Field crop: maize
Growth stage: 2
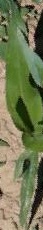
Species: maize